Interaction volume radius: 5 \u00c5
Interaction volume height: 10 \u00c5
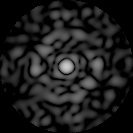
Disorder parameter: 0.8167